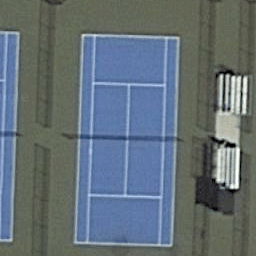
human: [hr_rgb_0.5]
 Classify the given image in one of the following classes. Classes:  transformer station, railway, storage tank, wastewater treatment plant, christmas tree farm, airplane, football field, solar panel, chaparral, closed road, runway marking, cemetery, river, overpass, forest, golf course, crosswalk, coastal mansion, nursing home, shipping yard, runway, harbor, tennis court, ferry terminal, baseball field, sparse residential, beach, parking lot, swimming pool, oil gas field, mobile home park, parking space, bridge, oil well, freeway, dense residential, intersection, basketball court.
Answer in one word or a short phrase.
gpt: tennis court